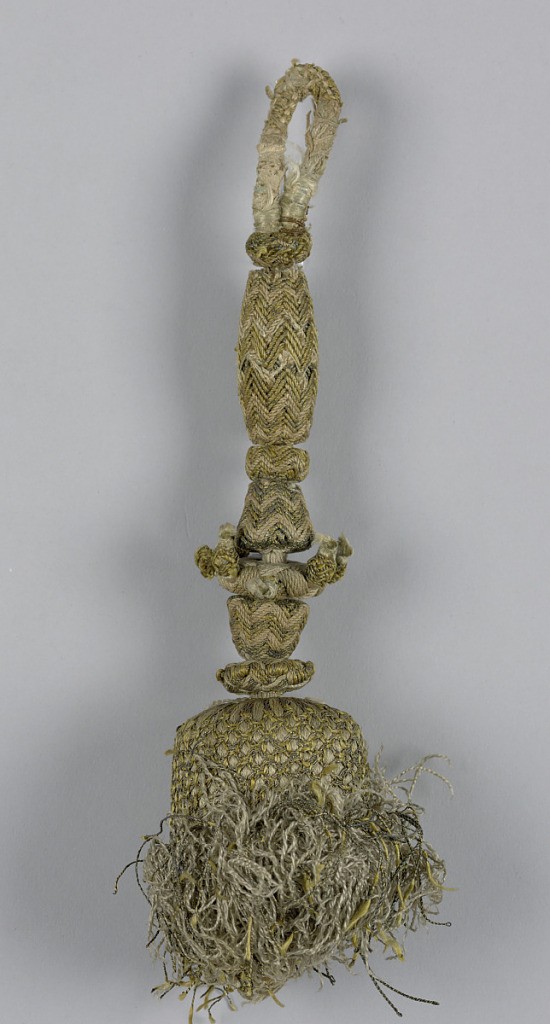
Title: Tassel
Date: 18th century
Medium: wood core, silk, linen, metallic thread
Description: Tassel with a skirt of white silk partly covered by trellis of metallic thread. The cord which runs through the tassel carries seven ornaments, each one of wood covered with silk and metallic thread in a chevron pattern and one with knots. Wooden core covered with white linen plain cloth.